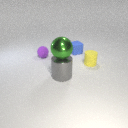
large green metal sphere above large gray metal cylinder